Field crop: maize
Growth stage: 1
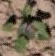
Species: chenopodium